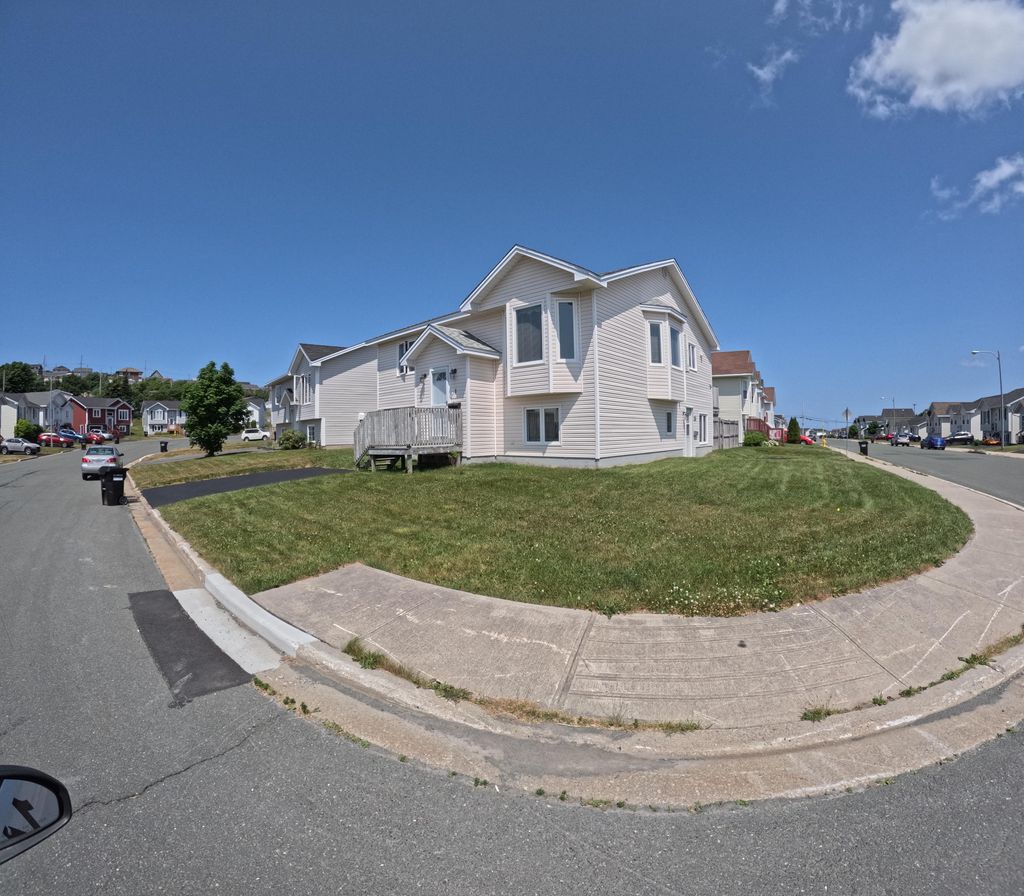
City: st_johns